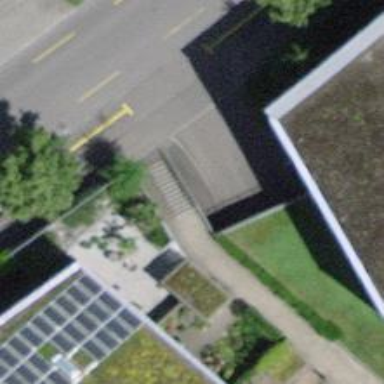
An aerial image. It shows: Parking entrance.